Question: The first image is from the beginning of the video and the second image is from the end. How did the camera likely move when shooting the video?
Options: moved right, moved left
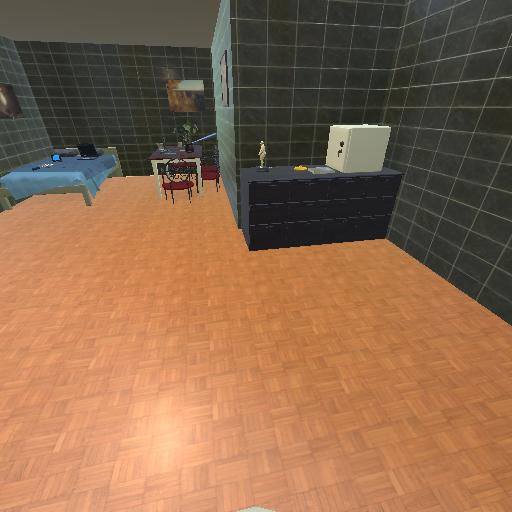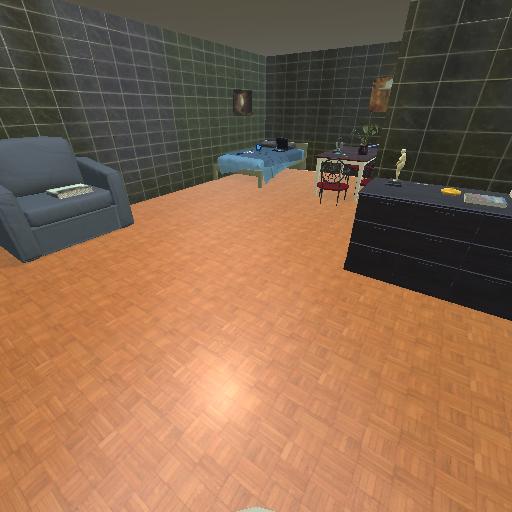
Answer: moved right